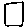
Label: square